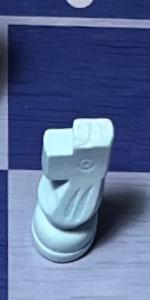
Label: Knight_White